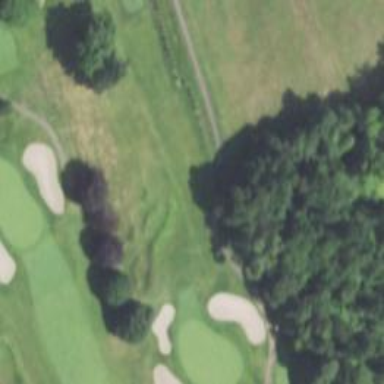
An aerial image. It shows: Path for both roads and golfers.